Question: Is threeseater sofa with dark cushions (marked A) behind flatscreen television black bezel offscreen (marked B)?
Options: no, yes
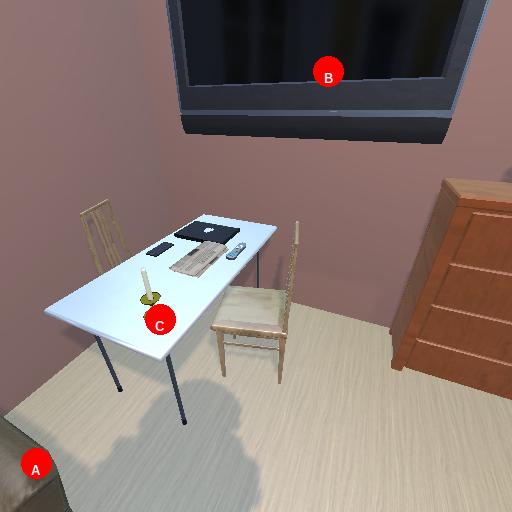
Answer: no